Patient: sex M, age 69
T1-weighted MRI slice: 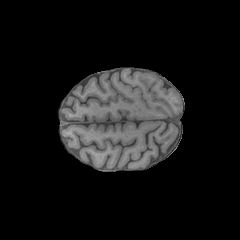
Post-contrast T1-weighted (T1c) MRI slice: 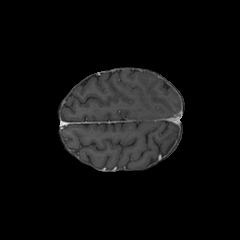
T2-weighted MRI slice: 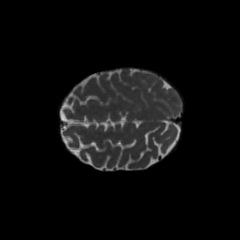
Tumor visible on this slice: no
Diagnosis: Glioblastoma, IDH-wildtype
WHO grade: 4